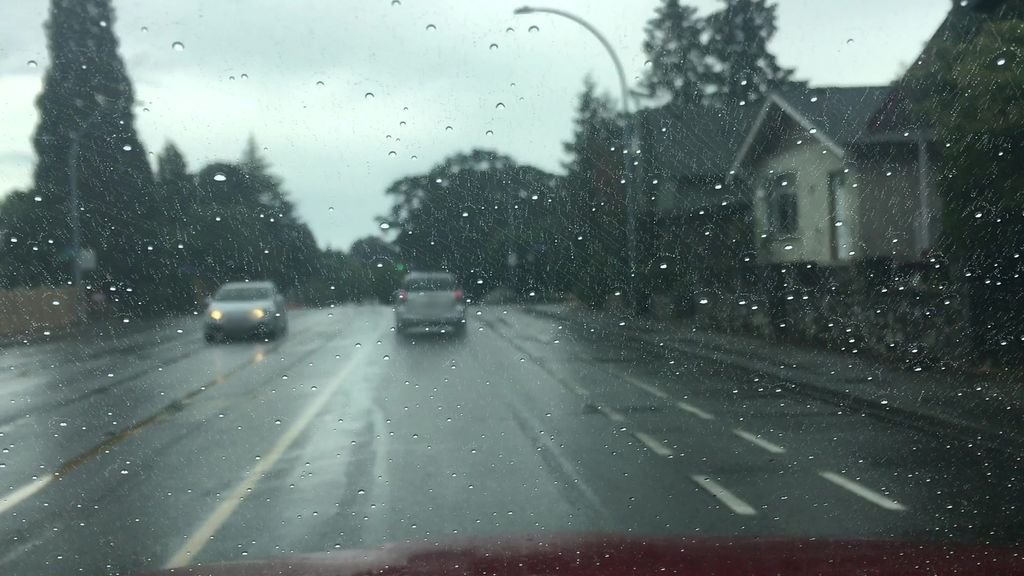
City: victoria